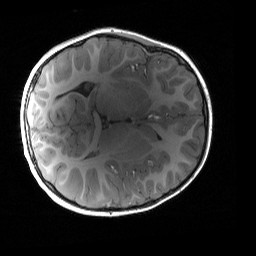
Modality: T1w
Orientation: axial
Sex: male
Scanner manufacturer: siemens
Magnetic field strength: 3 T
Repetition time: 1.9 s
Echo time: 0.00243 s